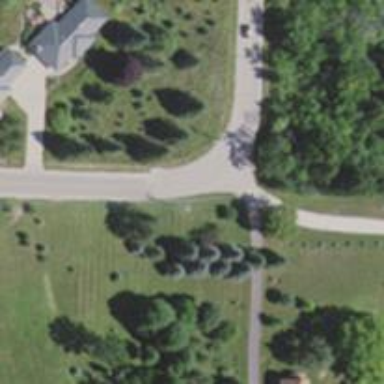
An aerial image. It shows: Driveway.